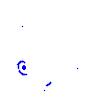
Particle: pion